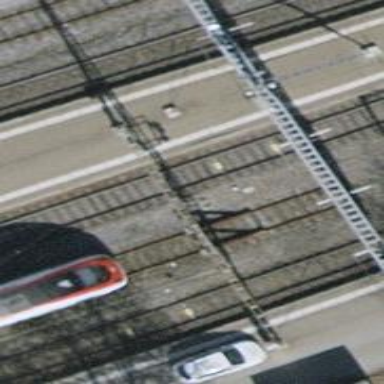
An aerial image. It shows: Railway signal.